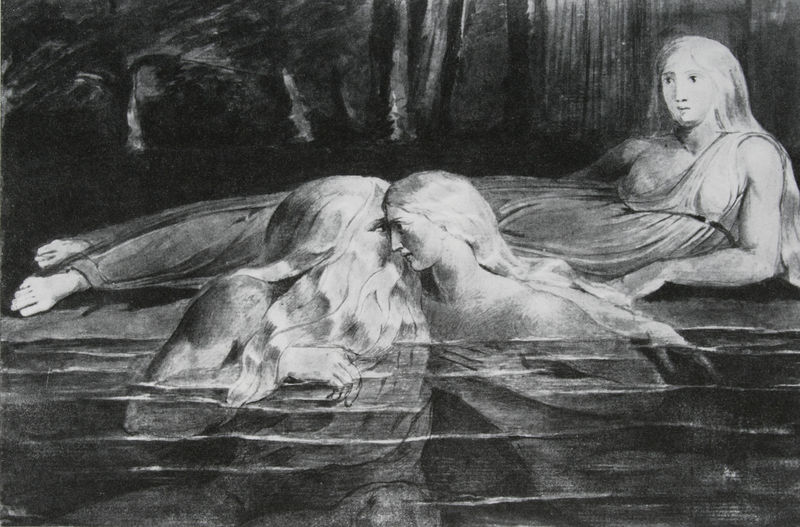
Titel: Har and Heva bathing: Mnetha looking on
Künstler: William Blake
Standort: Cambridge (England)
Institution: Fitzwilliam Museum
Schlagwörter: baum, dunkel, fuß, gemälde, gott, gruppe, hand, mann, meer, nackt, schatten, wasser, weiß, aquarell, baden, baumstämme, bäume, fluss, frauen, menschen, mädchen, see, teich, ufer, brust, frau, frisur, geste, grau, haar, hell, kleid, licht, mund, nacht, nase, profil, schwarz, zeichnung, blick, gürtel, gespräch, alt, bart, blond, profile, arm, arme, augen, blicke, falten, faru, gesicht, leinen, vollbart, hände, gewässer, auge, gewand, haare, drei, gewänder, paar, vater, höhle, locken, schultern, wald, taille, füße, holzschnitt, wellen, kuss, liebe, umarmung, zärtlichkeit, liegen, grafik, graphik, linien, könig, transparenz, fliessend, bad, barfuss, alter, greis, kohle, schwimmen, lichtung, jugend, sex, druck, lithographie, schwarz-weiß, schraffur, radierung, stich, meerjungfrauen, nixe, nixen, tauchen, flüstern, liebespaar, nähe, toga, nymphe, liebende, nymphen, durchsichtig, grotte, venus, meerjungfrau, zuschauen, töchter, nereiden, berührung, drei frauen, lot, inzest, blake, fauen, neptun, wassermann, poseidon, langes haar, triton, flussgott, untertauchen, im wasser, nereide, wasserkönig, vertrautheit, wassernymphe, badendefrauen, lot und seine töchter, wssermann